Question: I'm trying to plot the streamlines of a magnetic field around a sphere using matplotlib, and it does work quite nicely. However, the resulting image is not symmetric, but it should be (I think).

This is the code used to generate the image. Excuse the length, but I thought it would be better than just posting a non-working snippet. Also, it's not very pythonic; that's because I converted it from Matlab, which was easier than I expected.
'''
from __future__ import division
import numpy as np
import matplotlib.pyplot as plt
from matplotlib.patches import Circle
def cart2spherical(x, y, z):
r = np.sqrt(x**2 + y**2 + z**2)
phi = np.arctan2(y, x)
theta = np.arccos(z/r)
if r == 0:
theta = 0
return (r, theta, phi)
def S(theta, phi):
S = np.array([[np.sin(theta)*np.cos(phi), np.cos(theta)*np.cos(phi), -np.sin(phi)],
[np.sin(theta)*np.sin(phi), np.cos(theta)*np.sin(phi), np.cos(phi)],
[np.cos(theta), -np.sin(theta), 0]])
return S
def computeB(r, theta, phi, a=1, muR=100, B0=1):
delta = (muR - 1)/(muR + 2)
if r > a:
Bspherical = B0*np.array([np.cos(theta) * (1 + 2*delta*a**3 / r**3),
np.sin(theta) * (delta*a**3 / r**3 - 1),
0])
B = np.dot(S(theta, phi), Bspherical)
else:
B = 3*B0*(muR / (muR + 2)) * np.array([0, 0, 1])
return B
Z, X = np.mgrid[-2.5:2.5:1000j, -2.5:2.5:1000j]
Bx = np.zeros(np.shape(X))
Bz = np.zeros(np.shape(X))
Babs = np.zeros(np.shape(X))
for i in range(len(X)):
for j in range(len(Z)):
r, theta, phi = cart2spherical(X[0, i], 0, Z[j, 0])
B = computeB(r, theta, phi)
Bx[i, j], Bz[i, j] = B[0], B[2]
Babs[i, j] = np.sqrt(B[0]**2 + B[1]**2 + B[2]**2)
fig=plt.figure()
ax=fig.add_subplot(111)
plt.streamplot(X, Z, Bx, Bz, color='k', linewidth=0.8*Babs, density=1.3,
minlength=0.9, arrowstyle='-')
ax.add_patch(Circle((0, 0), radius=1, facecolor='none', linewidth=2))
plt.axis('equal')
plt.axis('off')
fig.savefig('streamlines.pdf', transparent=True, bbox_inches='tight', pad_inches=0)
'''
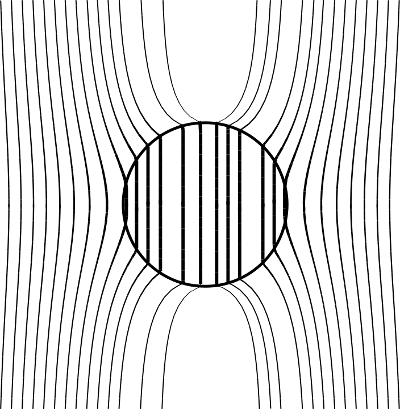
Answer: First of all, for curiosity, why would you want to plot symmetric data? Why plotting half of isn't fine?
Said that, this is a possible hack. You can use mask arrays as Hooked suggested to plot half of it:
'''
mask = X>0
BX_OUT = Bx.copy()
BZ_OUT = Bz.copy()
BX_OUT[mask] = None
BZ_OUT[mask] = None
res = plt.streamplot(X, Z, BX_OUT, BZ_OUT, color='k',
arrowstyle='-',linewidth=1,density=2)
'''
then you save in res the result from streamplot, extract the lines and plot them with the opposite X coordinate.
'''
lines = res.lines.get_paths()
for l in lines:
plot(-l.vertices.T[0],l.vertices.T[1],'k')
'''
I used this hack to extract streamlines and arrows from a 2D plot, then apply a 3D transformation and plot it with mplot3d. A picture is in one of my questions <URL>.